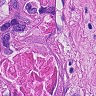
Metastatic tissue present: yes